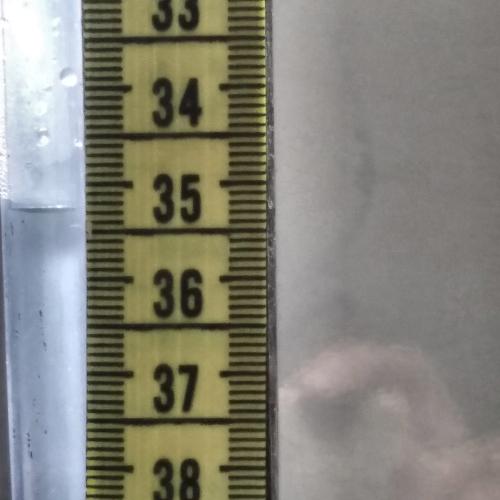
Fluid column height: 35.3 cm